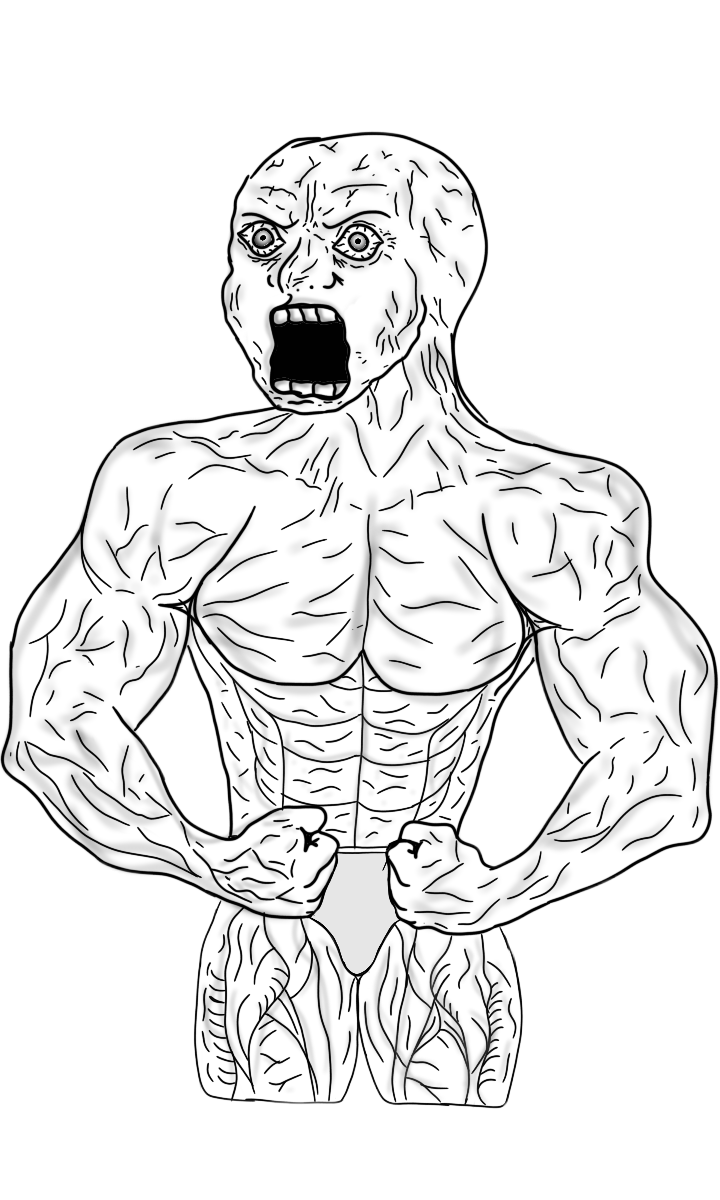
Label: 5_Stronkjak